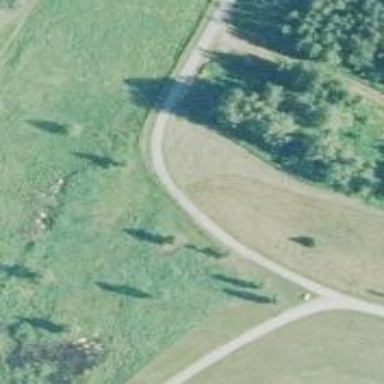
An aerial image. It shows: Cycleway.